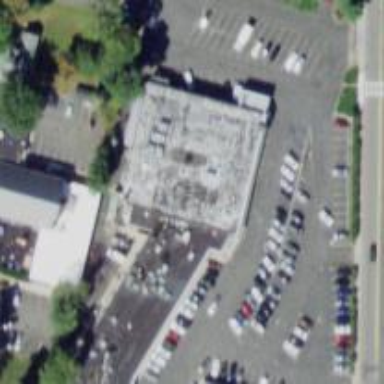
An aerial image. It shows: Supermarket located in building.